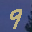
Label: 9